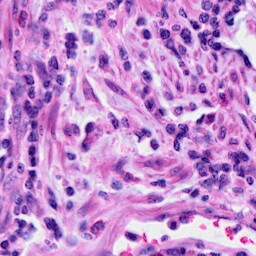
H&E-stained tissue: Cervix